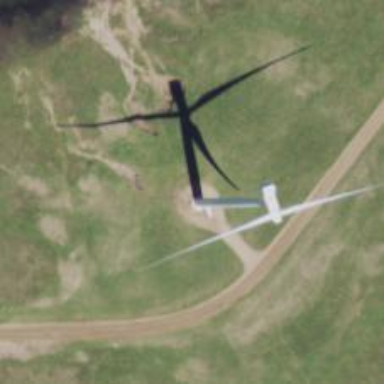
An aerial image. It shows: Wind generator powered by wind. The generator type is horizontal axis and it uses wind turbines.